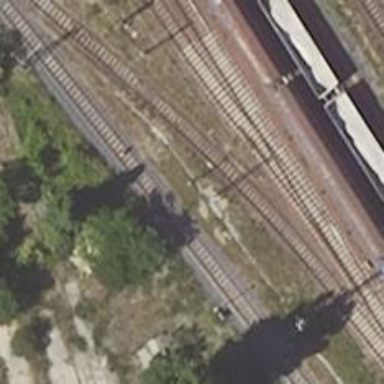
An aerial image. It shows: Railway signal.